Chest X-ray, AP view. Patient: 40 years old, sex M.
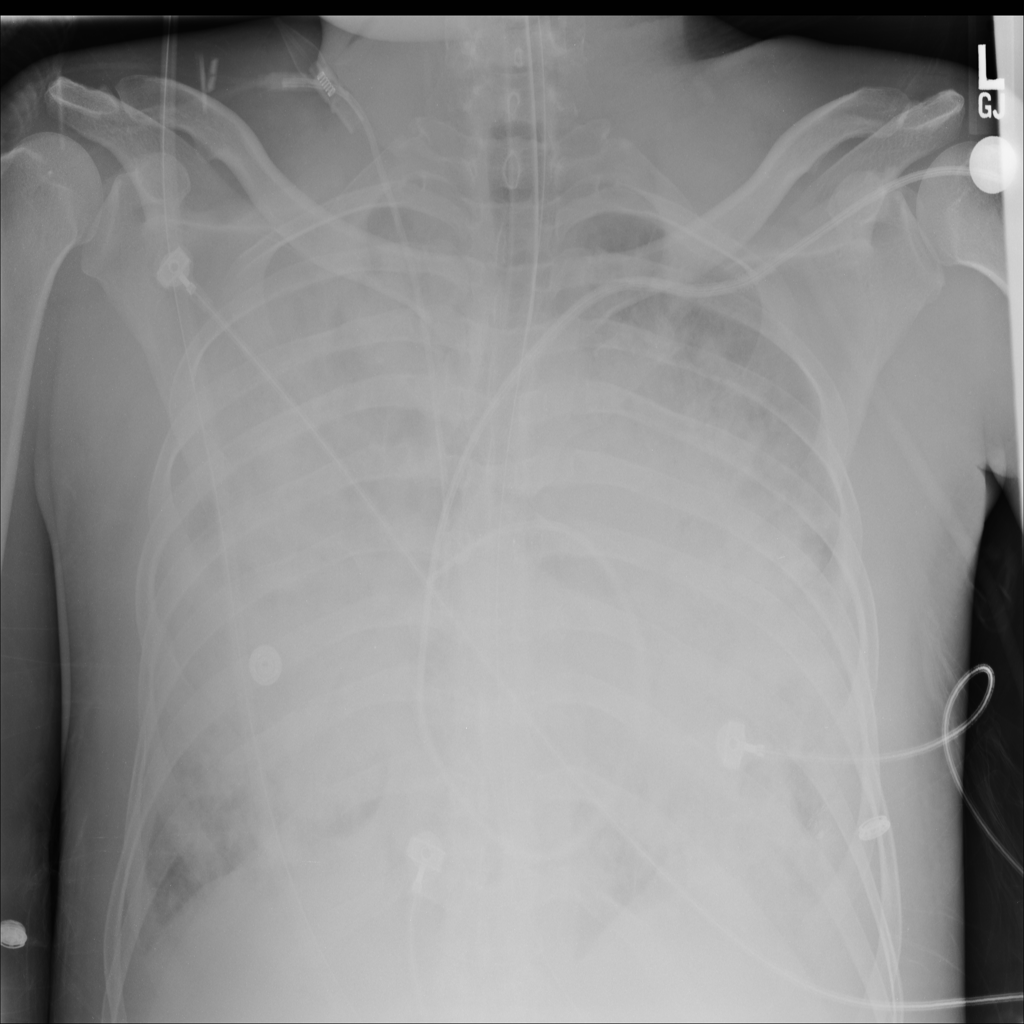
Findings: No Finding